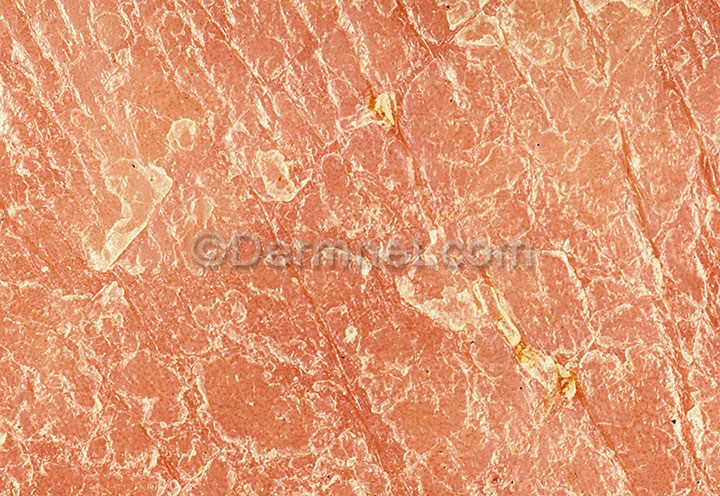
Disease: Psoriasis pictures Lichen Planus and related diseases